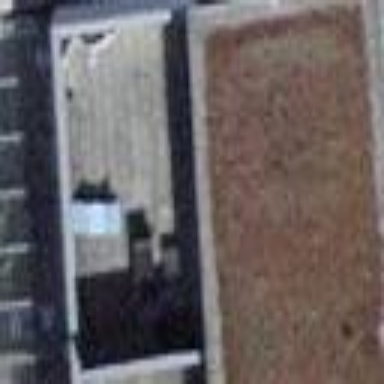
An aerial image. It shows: Building with flat roof.